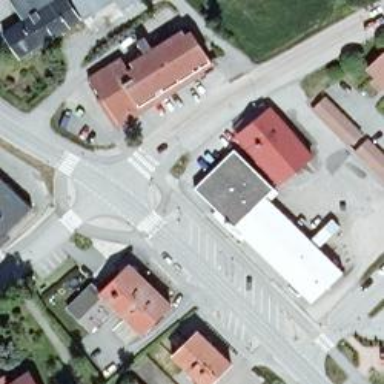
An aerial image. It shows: Crossing on cycleway.